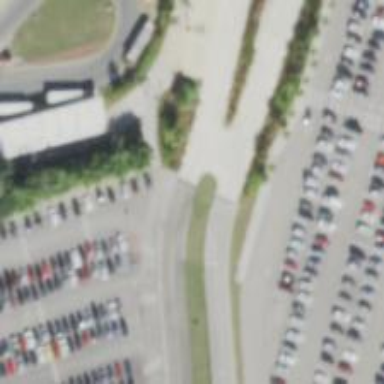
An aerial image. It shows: Designated parking area along service road for trams.